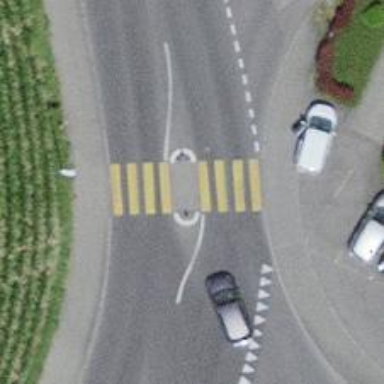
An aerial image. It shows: Uncontrolled crossing with zebra marking and island.